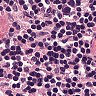
Metastatic tissue present: no